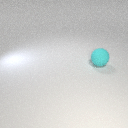
large cyan rubber sphere